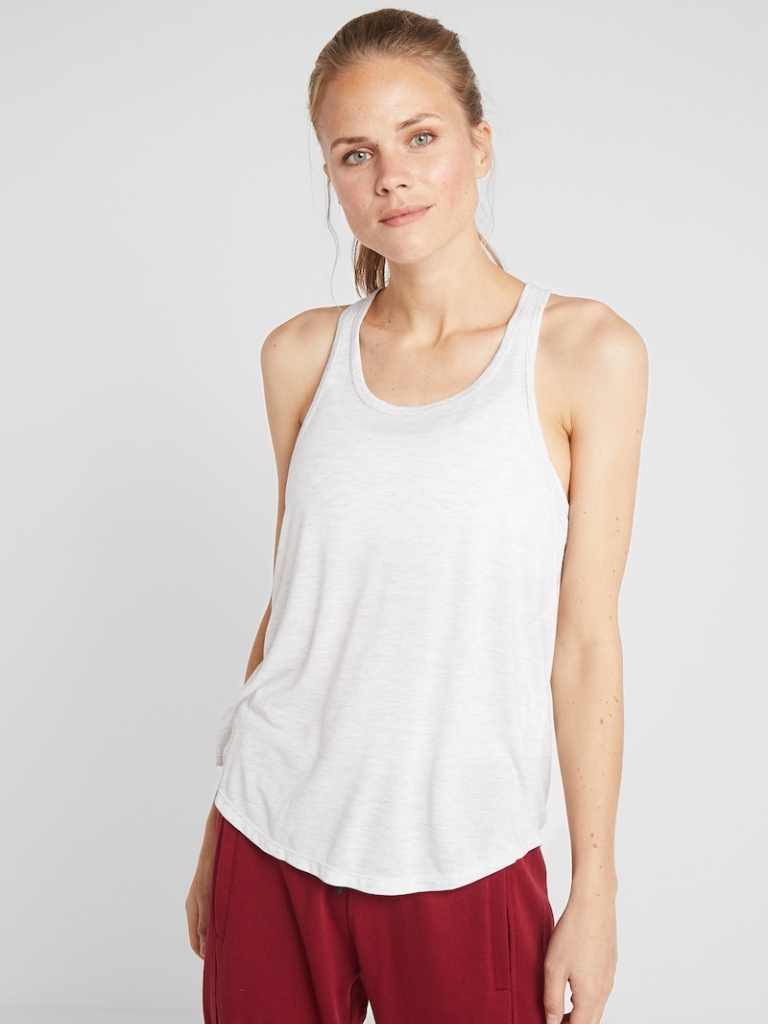
cotton loose sleeveless hip length Untucked scoop tank